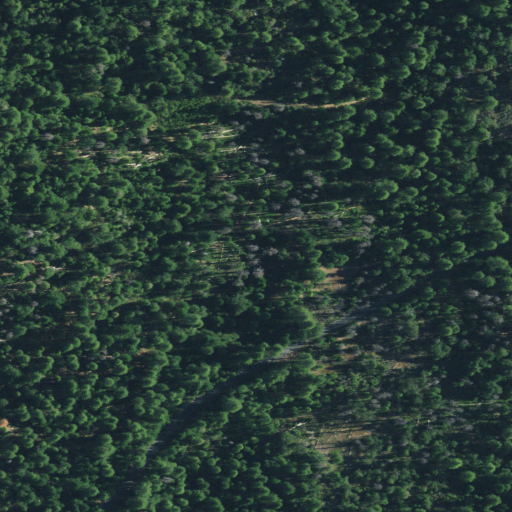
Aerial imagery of plain(s) in California named Blacksmith Flat containing evergreen forest and mixed forest